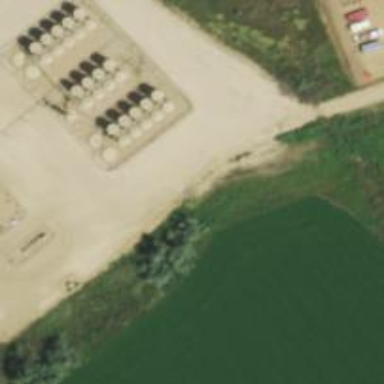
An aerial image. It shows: Storage tank with man-made structure.